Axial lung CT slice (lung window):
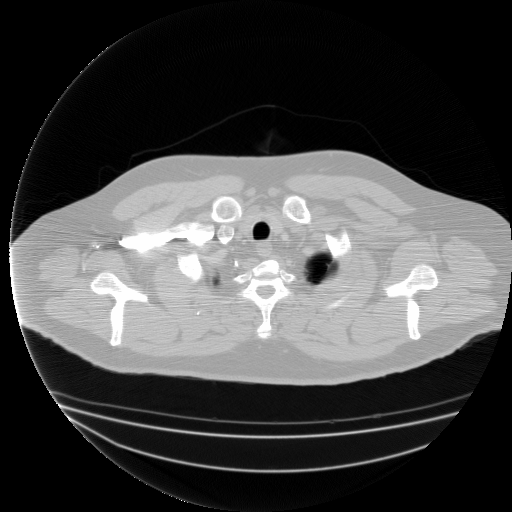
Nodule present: no